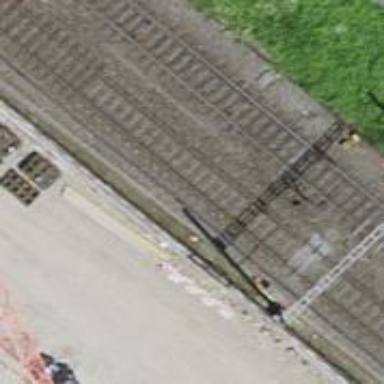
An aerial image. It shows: Single track with electrified contact line.